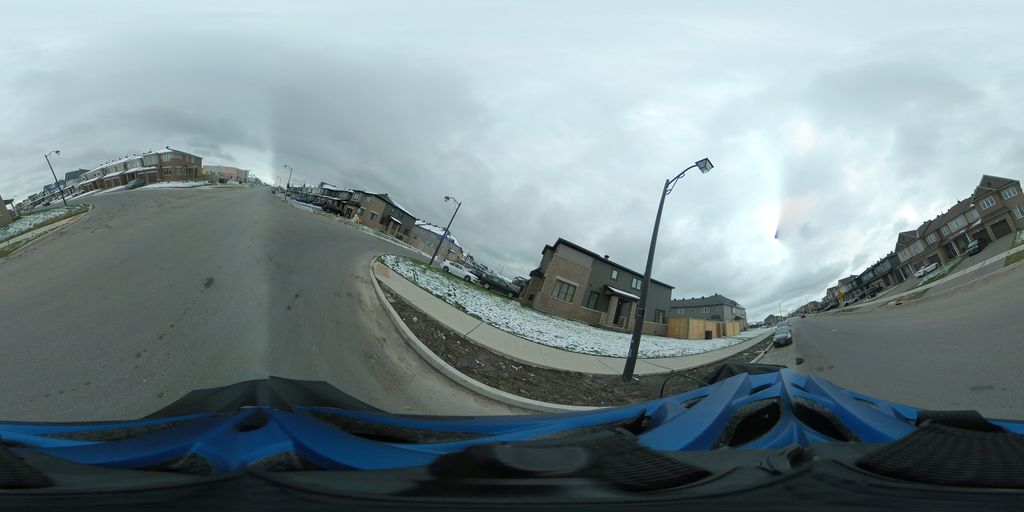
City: ottawa-gatineau